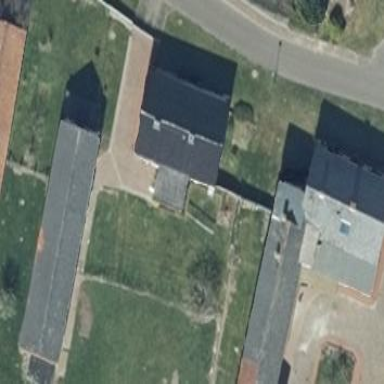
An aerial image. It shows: Black flat-roofed house.